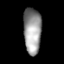
Tissue: lung
Cell type: T cells
Senescence score: 0.6331
Nuclear area (px): 804
Mean DAPI intensity: 151.751